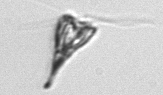
Label: Pyramimonas_longicauda